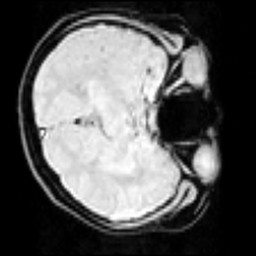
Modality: inplaneT1
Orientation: axial
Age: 19
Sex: female